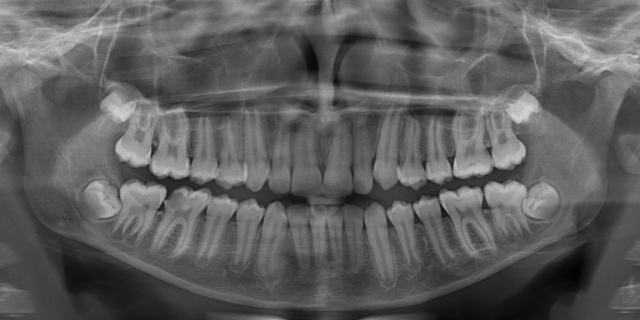
adult